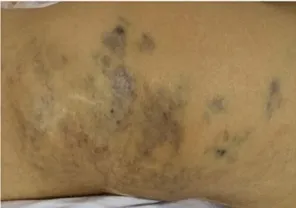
(A,B) Patient with Klippel-Trenaunay syndrome. (B) Capillary malformation in the left leg.
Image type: medical_photograph (skin_photograph)